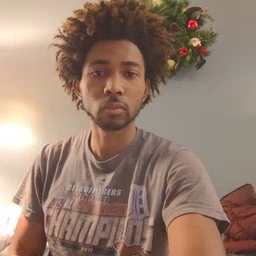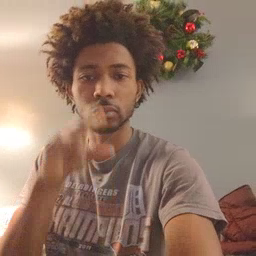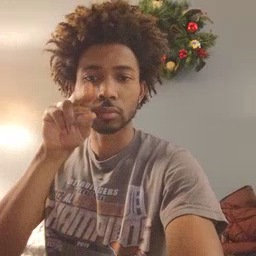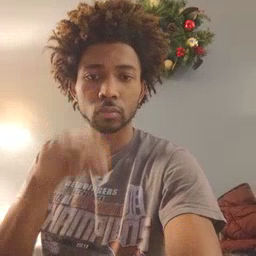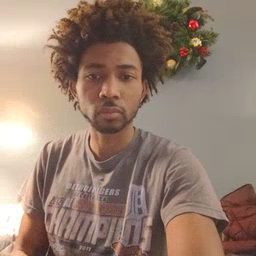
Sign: goose